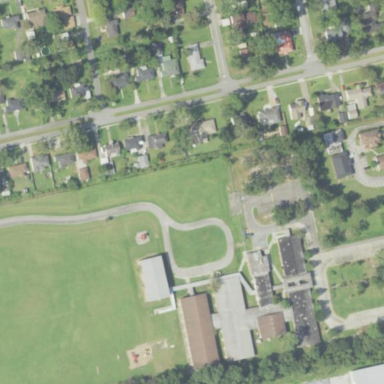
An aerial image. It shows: School.